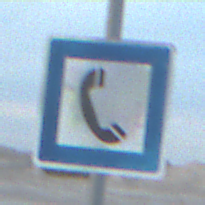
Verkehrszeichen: Fernsprecher
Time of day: SunriseSunset
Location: Outdoor (Beach)
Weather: PartlyCloudy
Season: NotSpecified
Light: Natural